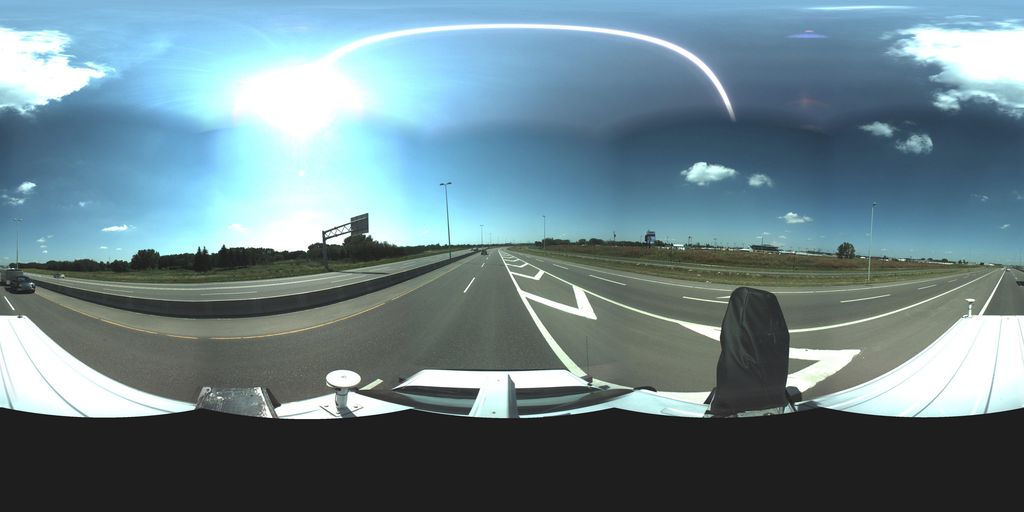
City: saskatoon